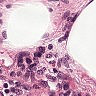
Metastatic tissue present: no